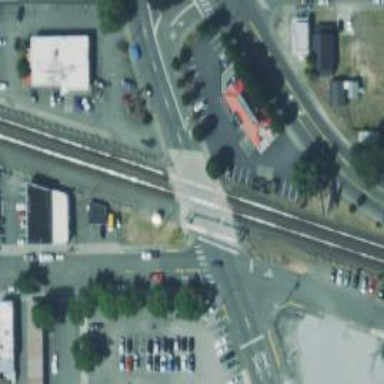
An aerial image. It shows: Railway crossing with lights and saltire markers.